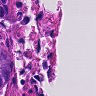
Metastatic tissue present: yes